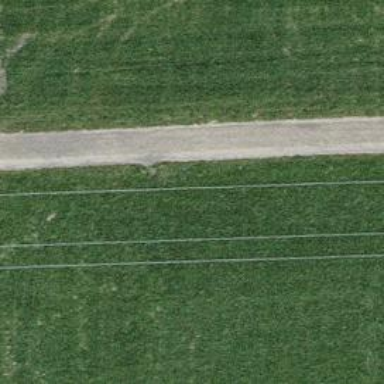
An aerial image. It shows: Track road with grade3 tracktype.